Question: I have used the wizard from <URL> to move my database from:
'''
Microsoft SQL Server 2008 (SP3) - 10.0.5500.0 (X64)
Standard Edition (64-bit) on Windows NT 6.1 <X64> (Build 7601: Service Pack 1) (VM)
'''
to
'''
Microsoft SQL Azure (RTM) - 11.0.9164.122
'''
Which worked great, but there was a table with over a gigabyte of rubbish data. So I stopped the process. Now it copied a table structure, but forgot to fill the content. I will have to fix this manually with query:
'''
-- when connected to the azure db
select into azureDb.dbo.tablename select * onPremisesServer.onPremisesDb.dbo.tablename
'''
But when I execute it, I get:
> Msg 40515, Level 15, State 1, Line 16
Reference to database and/or server name in 'onPremisesServer.onPremisesDb.dbo.tablename' is not supported in this version of SQL Server.
I have found <URL> and it says that it is client related. So I looked up my version of SSMS:
-
So that cannot cause this. I have also had troubles with the 'onPremisesServer' being just an ip address and had to execute 'select name from sys.servers' to find a server alias instead of using [ipadres] for onPremisesServer. Still cannot get it to work. The tables have exactly the same schema.
as DeicLone123 mentioned, I used import and export data. I have renamed the table to tablename-old on azure and ran the wizard and got:

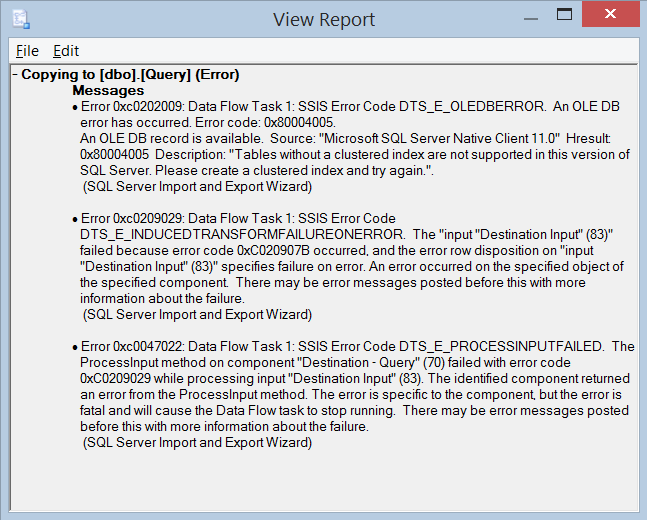
Answer: I used the 3.x again from <URL> to migrate just that last table. Easy as that! Manually transferring the data, column types etc. is a real pain.. So this open source migration tool is really recommended!